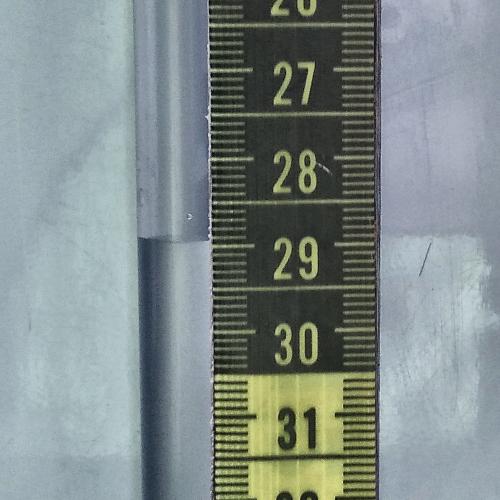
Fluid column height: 28.9 cm